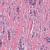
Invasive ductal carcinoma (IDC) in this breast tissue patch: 1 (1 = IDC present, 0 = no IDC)